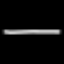
Label: line